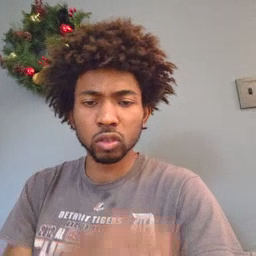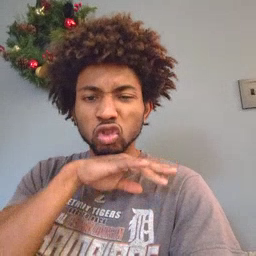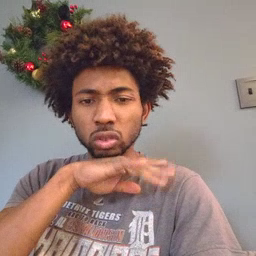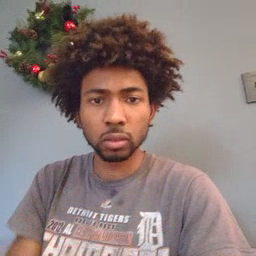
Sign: dirty